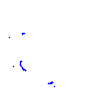
Particle: proton